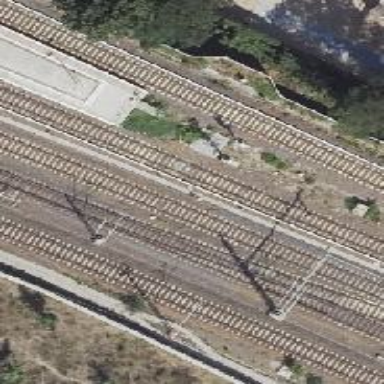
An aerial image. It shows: Light rail line with bottom electrified rails.